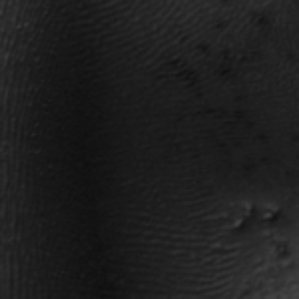
Label: frost